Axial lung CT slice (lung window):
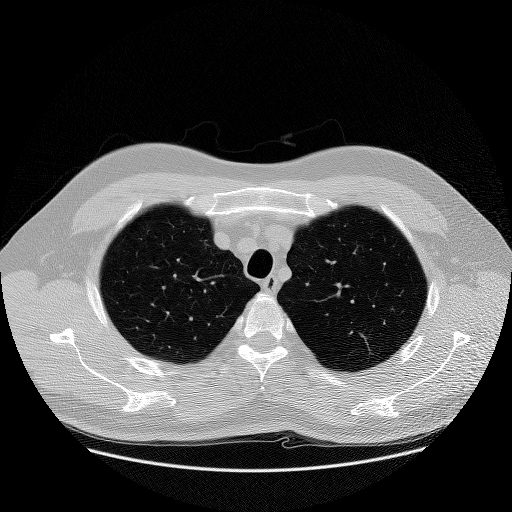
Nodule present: no